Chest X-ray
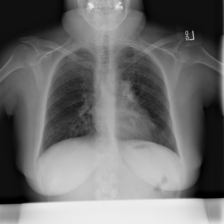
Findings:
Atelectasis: negative
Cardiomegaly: negative
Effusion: negative
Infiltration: negative
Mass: negative
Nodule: negative
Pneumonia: negative
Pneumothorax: negative
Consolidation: negative
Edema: negative
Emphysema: negative
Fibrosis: negative
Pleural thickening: negative
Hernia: negative